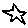
Label: star